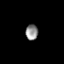
Tissue: prostate
Cell type: Myeloid cells
Senescence score: 0.8023
Nuclear area (px): 187
Mean DAPI intensity: 144.866